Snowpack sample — Loveland Pass, Silver Plume, Colorado, USA (12/14/25, 10:50 AM MST)
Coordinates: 39.664, -105.882
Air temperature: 36 °F
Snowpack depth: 67 cm
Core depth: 10 cm
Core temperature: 50 °F
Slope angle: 6°, slope face: 326°
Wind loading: low
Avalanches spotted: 0
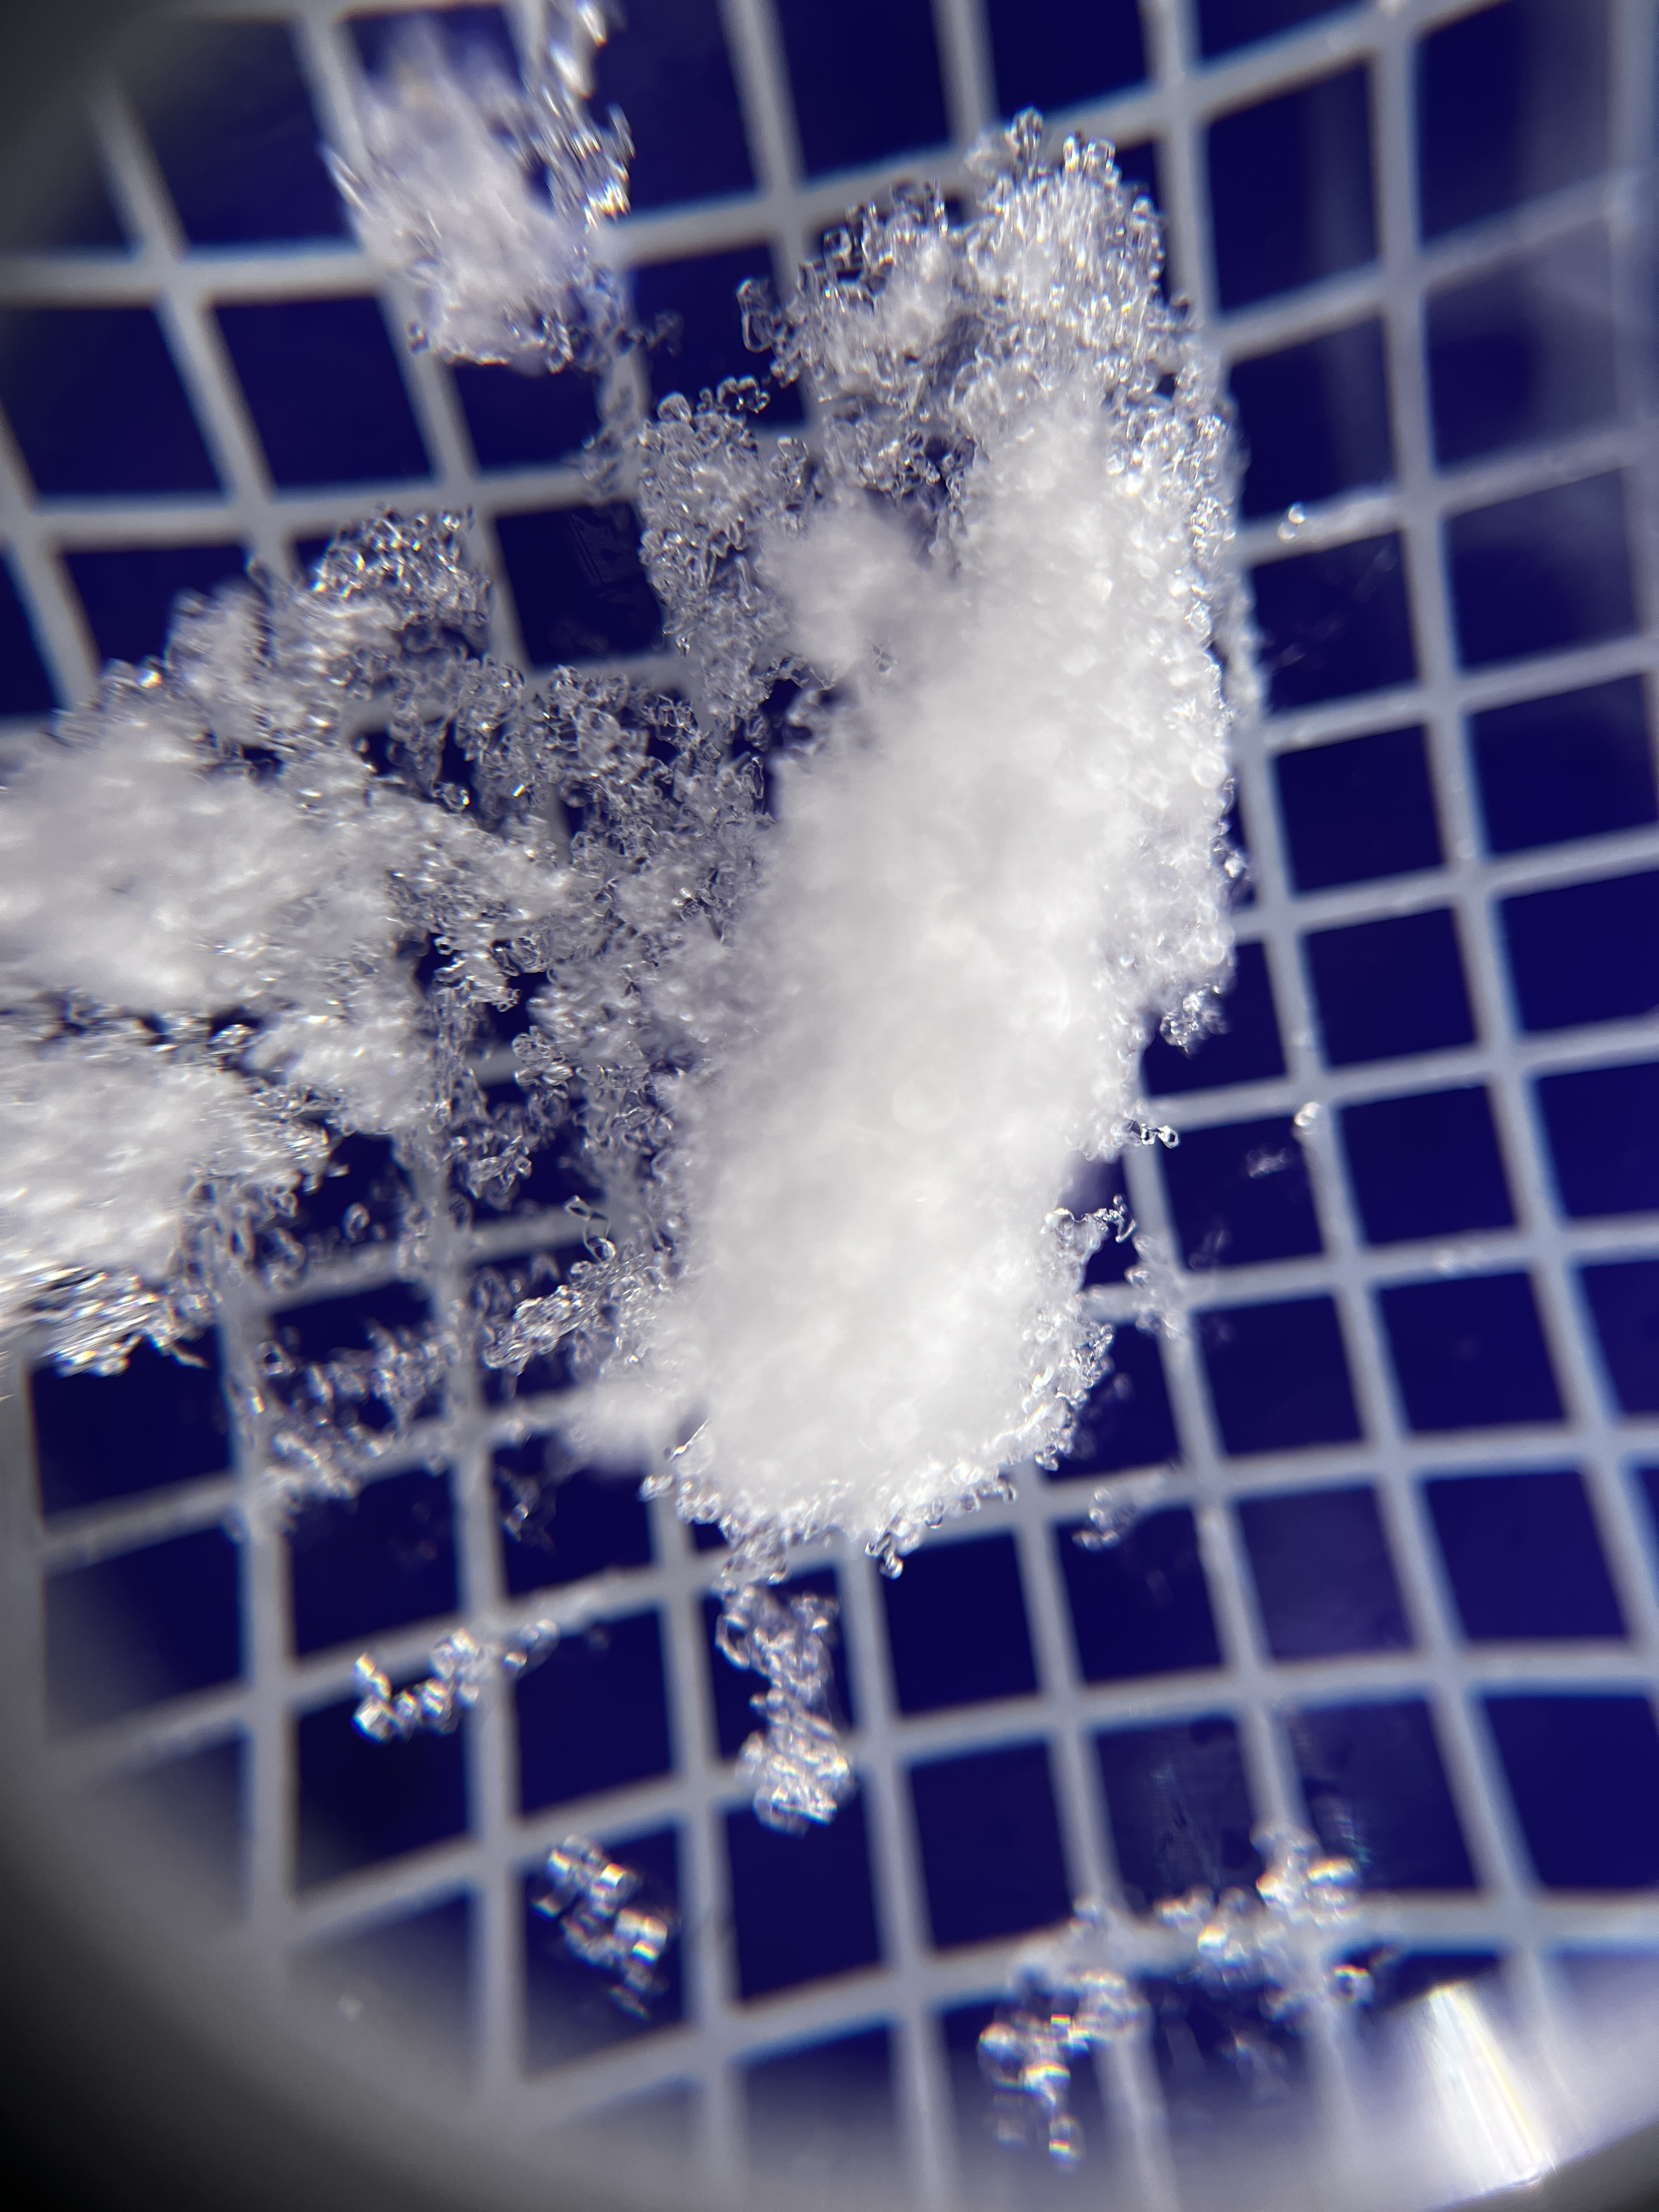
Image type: magnified_profile
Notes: No avalanches spotted, very late start to the season with minimal snowpack